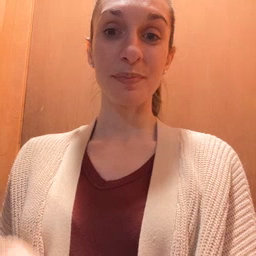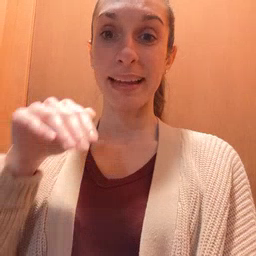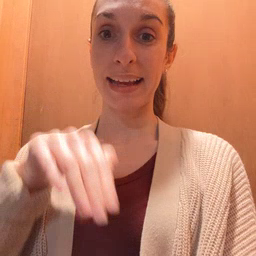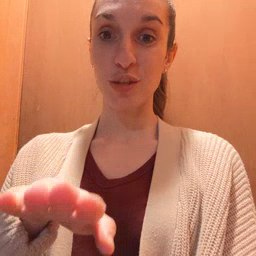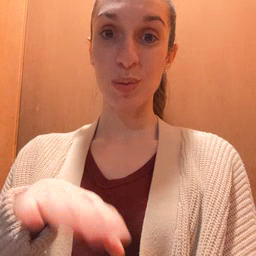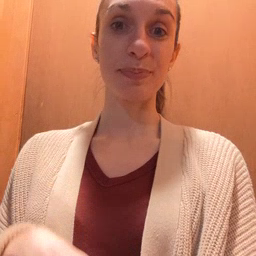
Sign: into